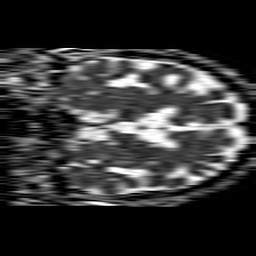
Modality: ADC
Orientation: coronal
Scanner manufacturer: philips
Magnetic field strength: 1.5 T
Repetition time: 4.6 s
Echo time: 0.08631 s